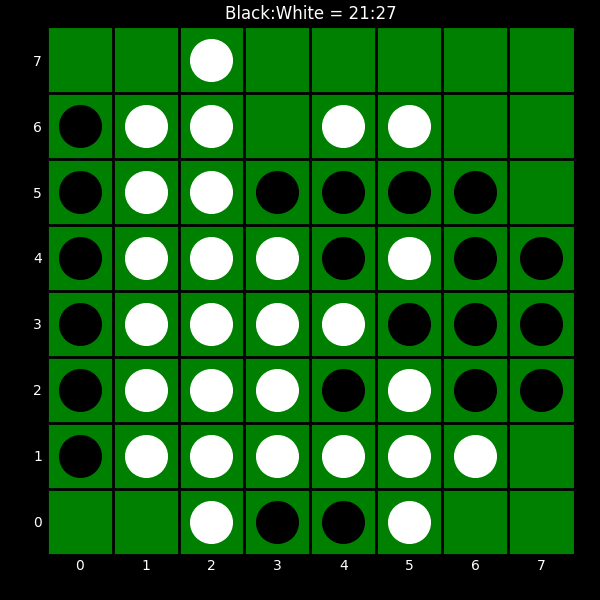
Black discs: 21
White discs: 27